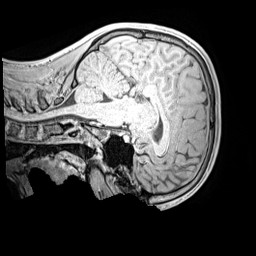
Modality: MP2RAGE
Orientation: sagittal
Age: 13
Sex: male
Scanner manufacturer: siemens
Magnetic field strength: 3 T
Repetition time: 4 s
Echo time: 0.00299 s